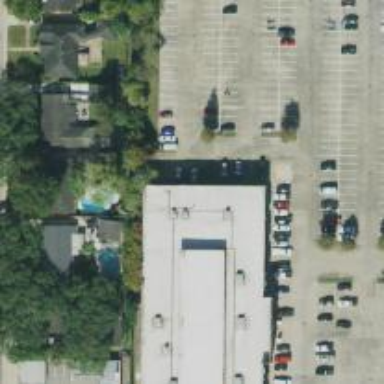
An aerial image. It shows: Parking space is available.